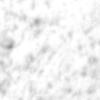
Label: no_change